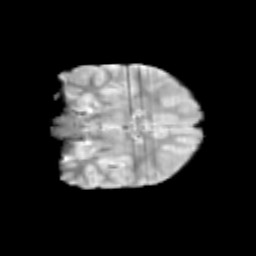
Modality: T2w
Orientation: coronal
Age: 13
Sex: female
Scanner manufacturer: siemens
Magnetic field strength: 3 T
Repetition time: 3.8 s
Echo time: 0.07 s